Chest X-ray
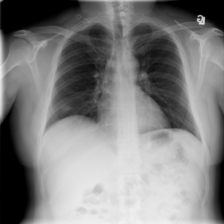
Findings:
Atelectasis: negative
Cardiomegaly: negative
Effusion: negative
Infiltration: positive
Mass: negative
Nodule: negative
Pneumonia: negative
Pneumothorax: negative
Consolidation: negative
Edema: negative
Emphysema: negative
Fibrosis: negative
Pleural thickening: negative
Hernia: negative